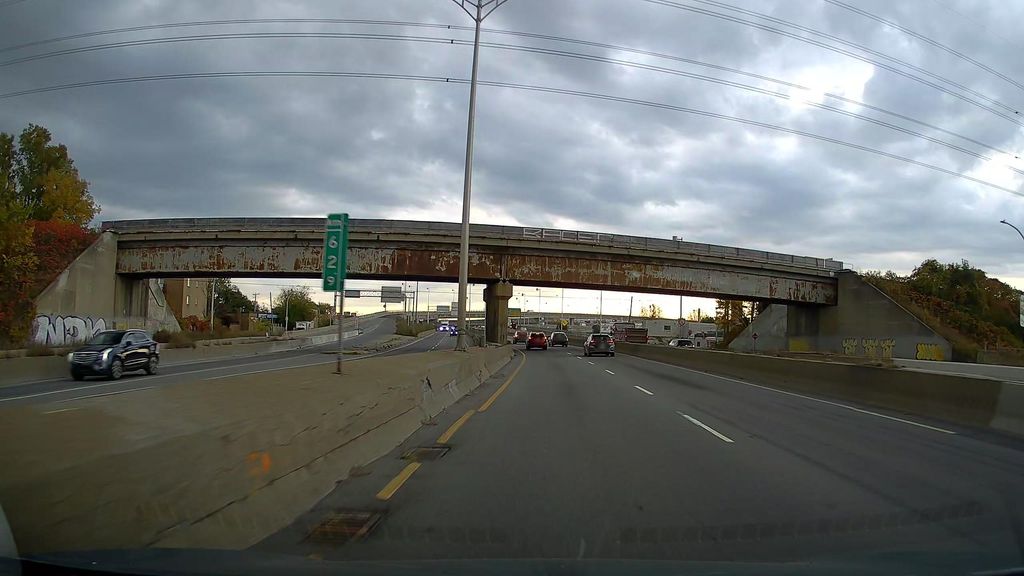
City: montreal